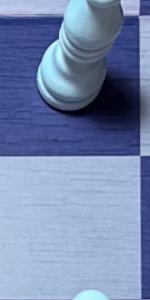
Label: Empty